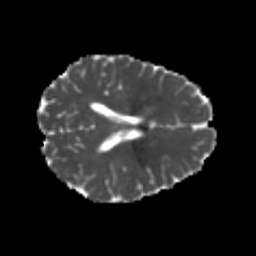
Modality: MD
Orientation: axial
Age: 22
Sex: female
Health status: healthy
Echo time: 0.074 s